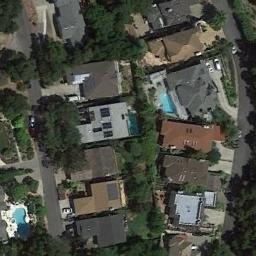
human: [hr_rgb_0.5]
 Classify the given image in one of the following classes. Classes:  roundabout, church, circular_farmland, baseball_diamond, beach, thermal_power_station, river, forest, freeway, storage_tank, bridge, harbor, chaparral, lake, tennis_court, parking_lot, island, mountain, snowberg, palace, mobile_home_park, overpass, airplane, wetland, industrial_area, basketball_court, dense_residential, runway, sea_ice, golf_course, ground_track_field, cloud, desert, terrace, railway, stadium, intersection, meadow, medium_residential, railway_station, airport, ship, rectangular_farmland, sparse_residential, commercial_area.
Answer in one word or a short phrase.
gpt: medium_residential